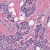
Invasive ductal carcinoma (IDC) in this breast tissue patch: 1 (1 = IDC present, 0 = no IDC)